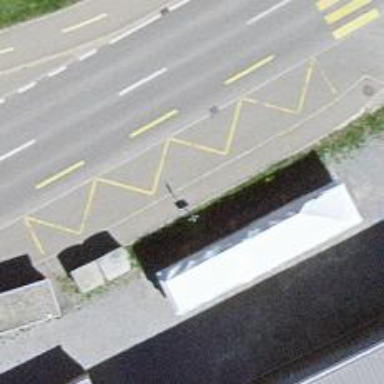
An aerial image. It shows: Bus stop with sheltered platform for public transport.